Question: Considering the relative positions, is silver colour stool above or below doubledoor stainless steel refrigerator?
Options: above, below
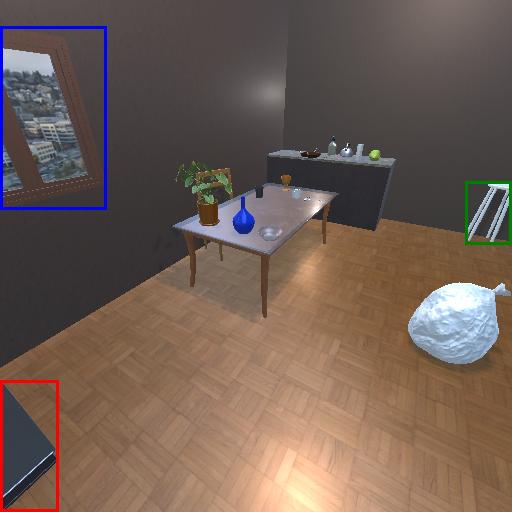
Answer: above